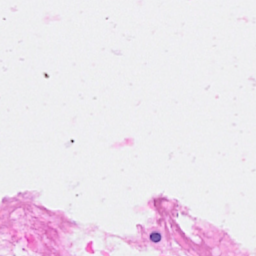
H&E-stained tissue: Breast